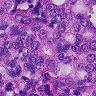
Metastatic tissue present: yes